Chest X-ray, AP view. Patient: 71 years old, sex M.
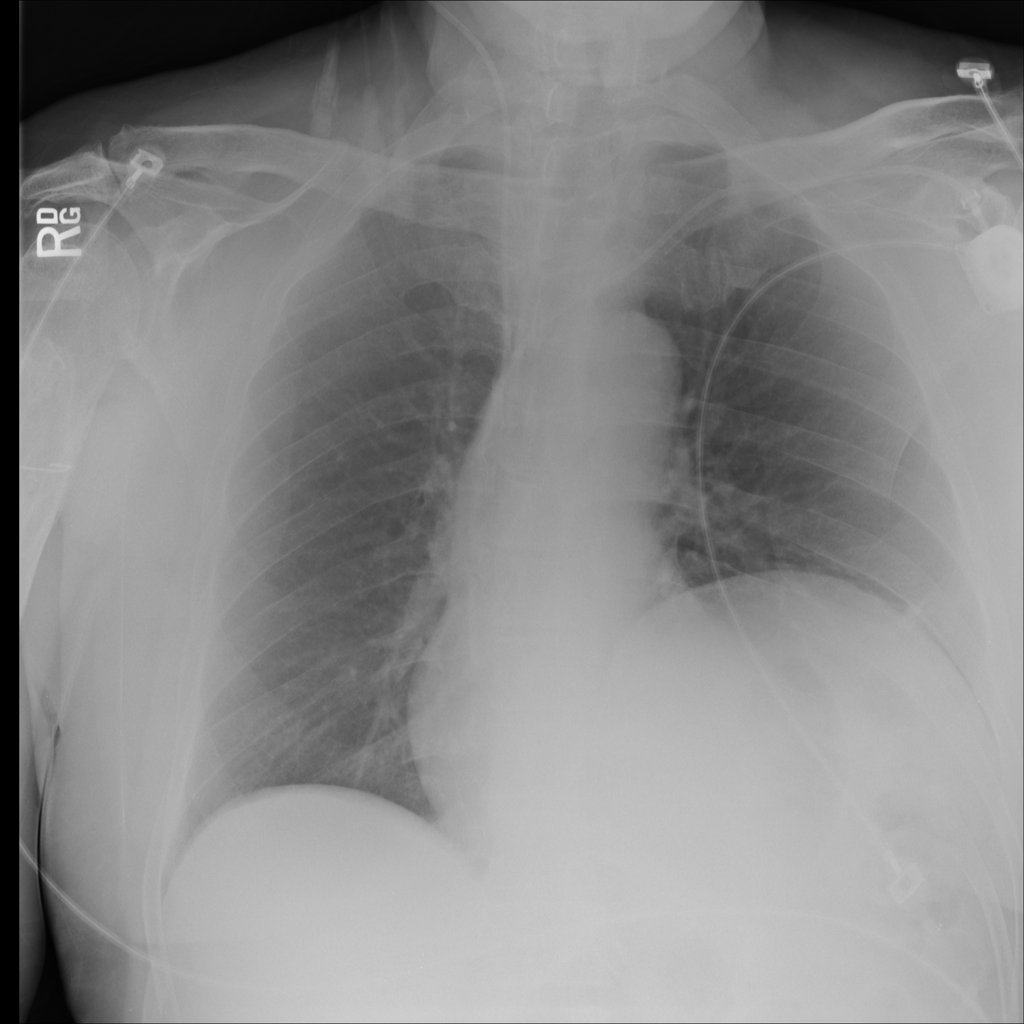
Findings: No Finding